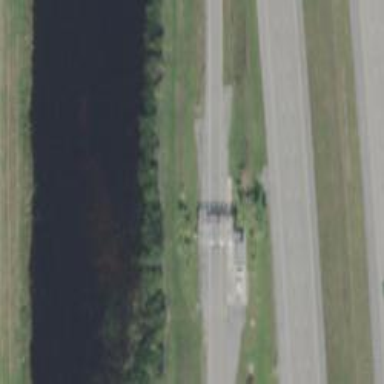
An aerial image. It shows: Toll gantry on the road.